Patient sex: M
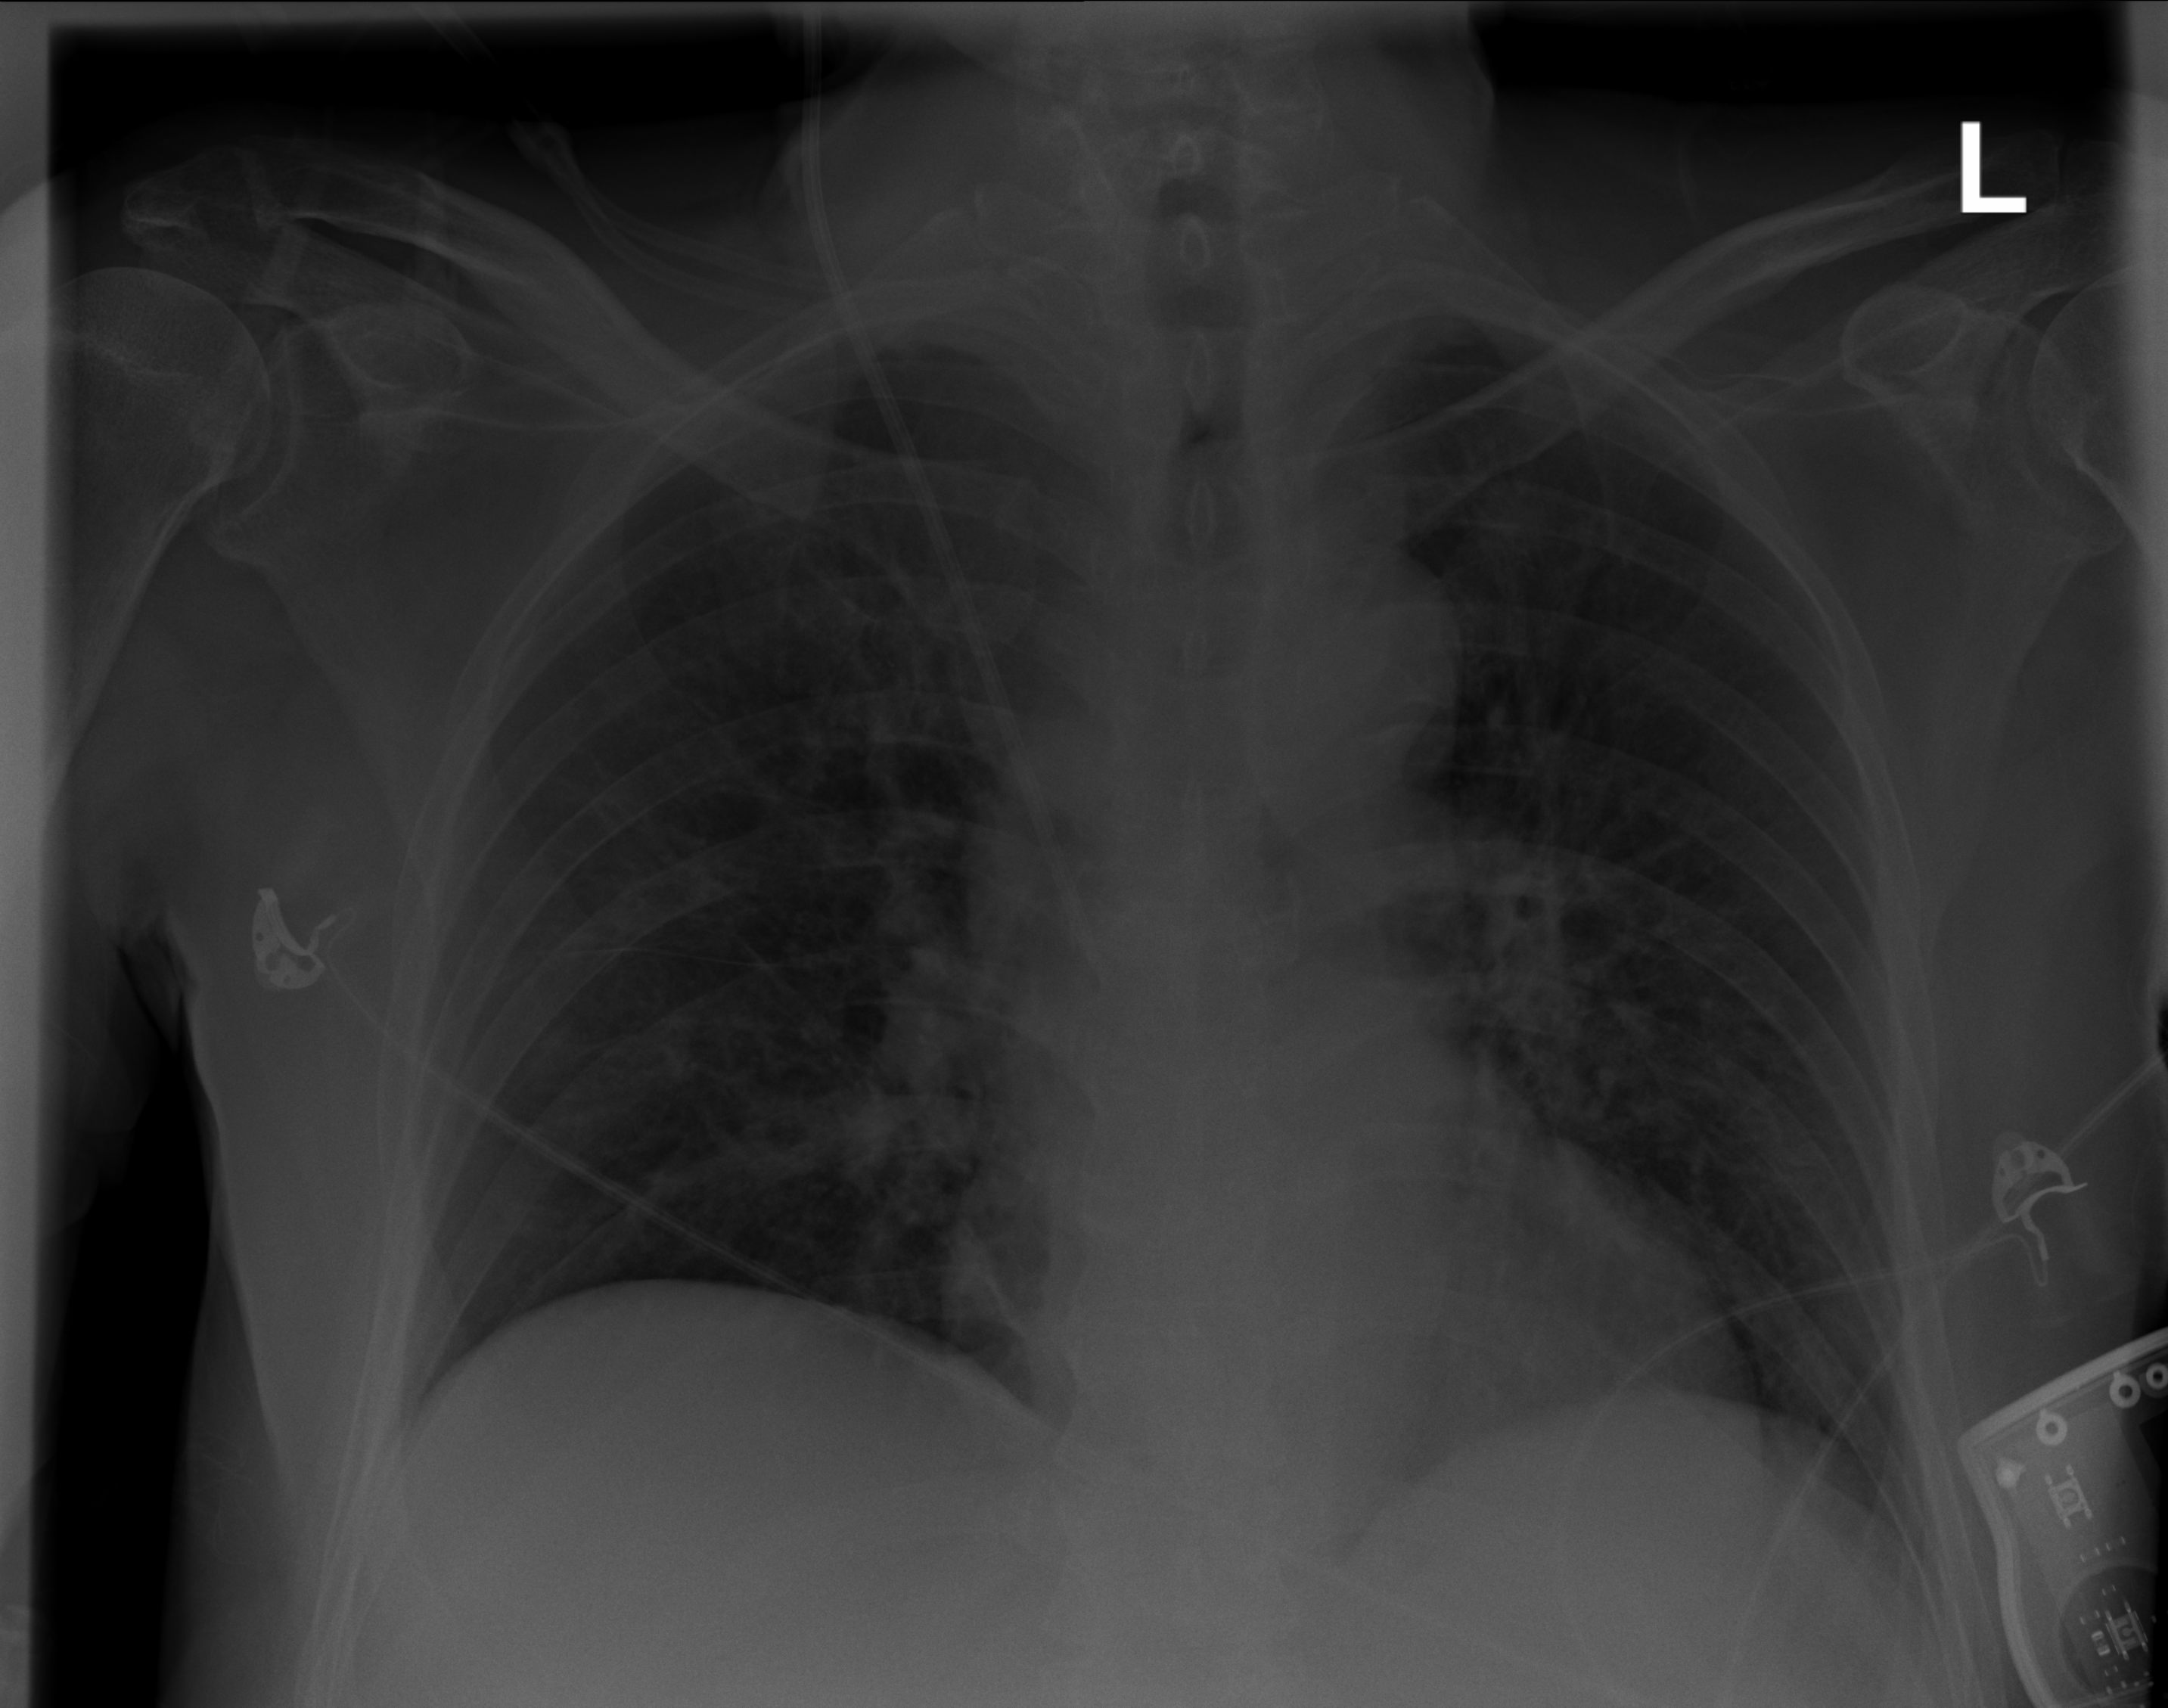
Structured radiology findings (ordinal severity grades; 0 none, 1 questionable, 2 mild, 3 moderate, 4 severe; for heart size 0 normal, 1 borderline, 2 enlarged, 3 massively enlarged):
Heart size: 1
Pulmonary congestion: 1
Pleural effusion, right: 0
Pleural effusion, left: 0
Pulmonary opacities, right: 2
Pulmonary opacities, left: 2
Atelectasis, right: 2
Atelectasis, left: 2